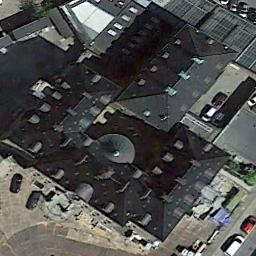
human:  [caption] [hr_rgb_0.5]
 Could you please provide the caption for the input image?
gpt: The church is surrounded by many buildings .

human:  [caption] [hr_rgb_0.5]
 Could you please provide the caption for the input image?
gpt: The church with a circular pointed dome and the rest of the church has some gray sloping roofs .

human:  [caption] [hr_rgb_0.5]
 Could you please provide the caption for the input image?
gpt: This is a church with many green lawns and trees .

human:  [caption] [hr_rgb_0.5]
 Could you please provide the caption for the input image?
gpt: A church with a black roof with a black tower .

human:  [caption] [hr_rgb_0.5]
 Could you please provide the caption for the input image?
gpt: There are many buildings near the church .